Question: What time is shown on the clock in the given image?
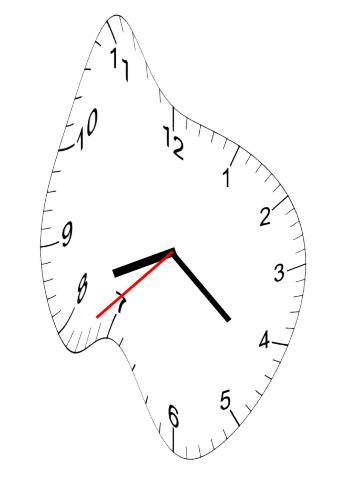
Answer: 08:21:38